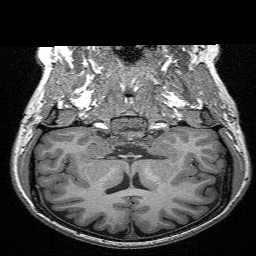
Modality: T1w
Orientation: sagittal
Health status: ill
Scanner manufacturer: siemens
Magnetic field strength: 3 T
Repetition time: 2.3 s
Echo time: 0.00298 s